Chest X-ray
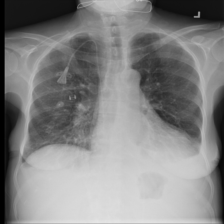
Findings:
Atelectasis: negative
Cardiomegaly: negative
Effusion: negative
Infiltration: negative
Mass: negative
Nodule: negative
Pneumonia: negative
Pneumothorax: negative
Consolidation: negative
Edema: negative
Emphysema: negative
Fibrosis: negative
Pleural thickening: negative
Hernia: negative